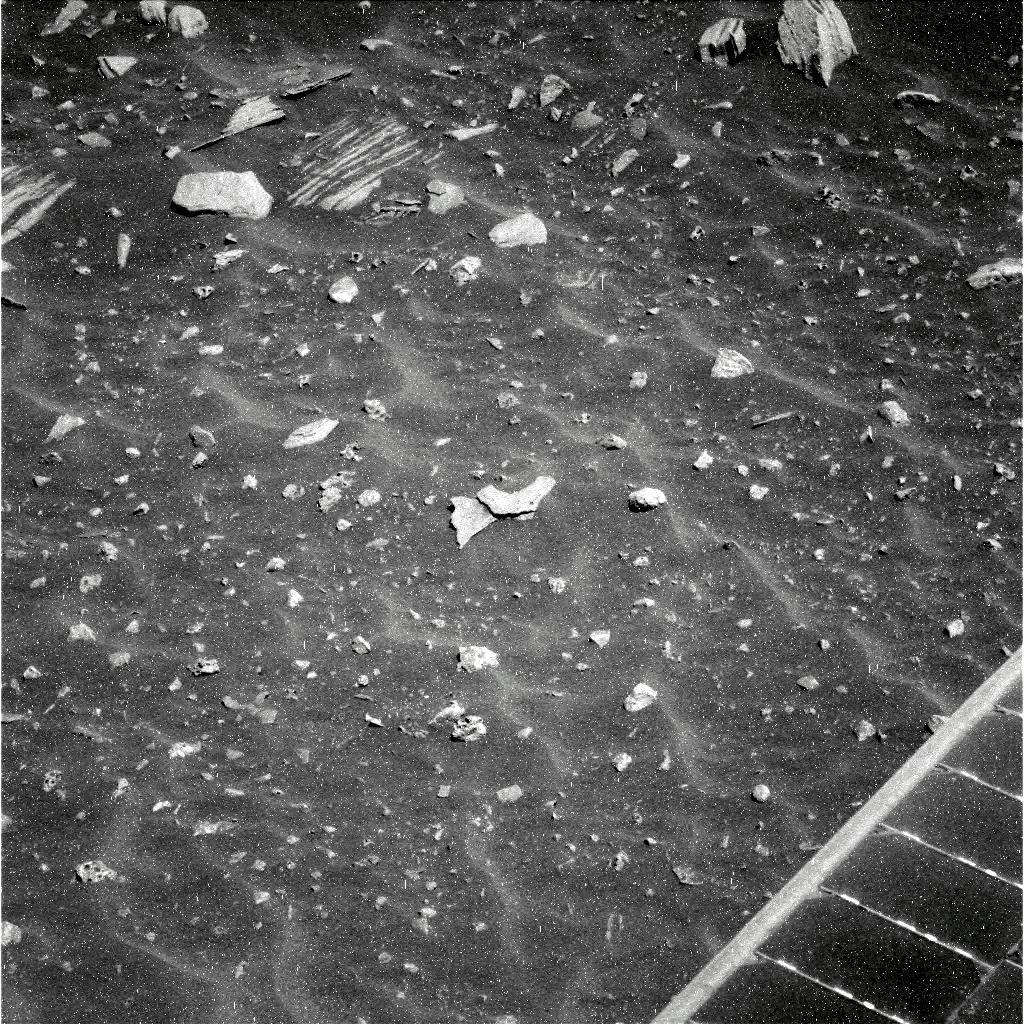
Terrain classes present: Background, Gravel / Sand / Soil, Rock, Shadow